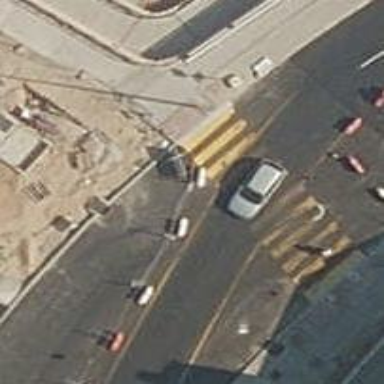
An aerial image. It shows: Uncontrolled crossing with traffic calming table.